Field crop: maize
Growth stage: 2
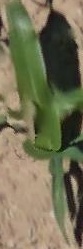
Species: maize